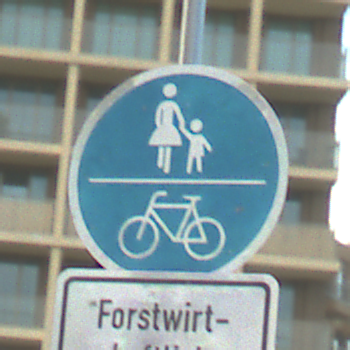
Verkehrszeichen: GemeinsamerGehUndRadweg
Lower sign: BesondereFahrzeugeUndTransportgueter7
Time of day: MorningAfternoon
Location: Outdoor (Urban)
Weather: PartlyCloudy
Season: NotSpecified
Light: Natural